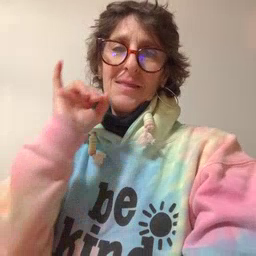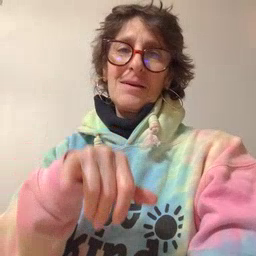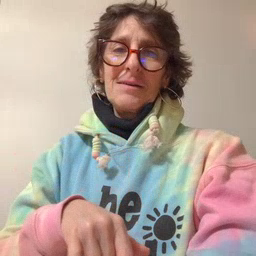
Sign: that